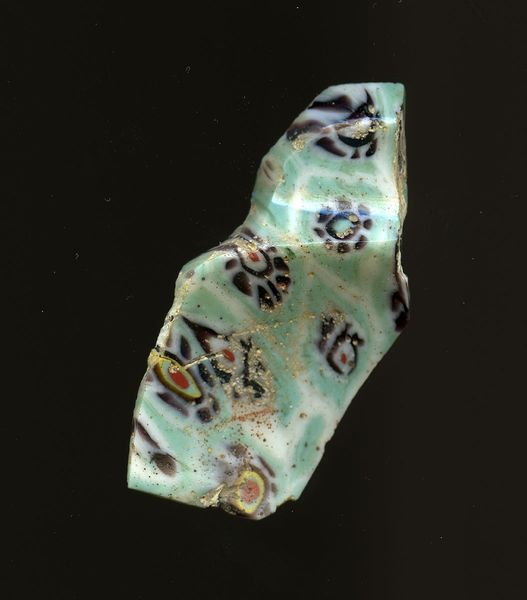
Titel: Fragment eines Gefäßes
Standort: Hamburg
Institution: Museum für Kunst und Gewerbe Hamburg
Schlagwörter: glas, antike, technik, fragment, kaiserzeit, aufbewahrung, blumenornamente, schankgeschirr, gefäß, behälter, frühe kaiserzeit, prinzipat, römische, millefiori, mittlere, späte